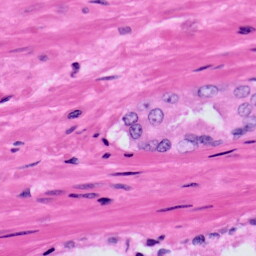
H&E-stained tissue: Prostate